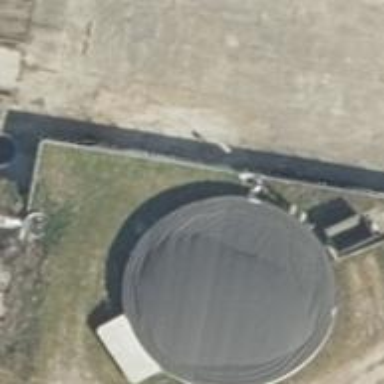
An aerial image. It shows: Storage tank that is man-made.